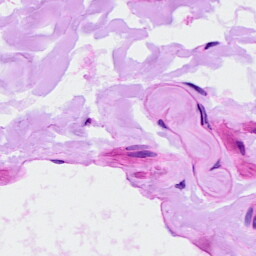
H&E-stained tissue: Ovarian